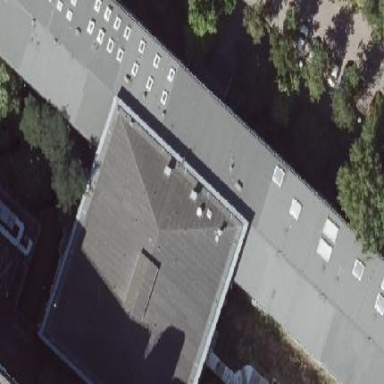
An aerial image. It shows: University building with flat roof.